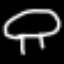
Label: mushroom